Question: i dont know why but i am having trouble explaining this so sorry if the title isnt what im trying to say. I have created a different kind of html/css navigation bar just for good practice, but i have come across a slight problem. As you see if you run the code below, when you hover over the nav items, the background color goes out of place, i would like it to stretch like it does in the image below, but it dosent, it overlaps! Thank you for the help! Heres the code and image!

'''
*{margin:0; padding:0;}
body{
background:black;
/*background-image:url(../res/back.jpg);*/
background-size:cover;
}
header{
width:200px;
height:600px;
background-color:rgba(255, 255, 255, 0.5);
border:4px solid white;
border-radius:7px;
margin:10px 0px 0px 360px;
}
header h1{
font-family:Impact;
font-size:30px;
color:white;
font-weight:900;
text-align:center;
margin-top:75px;
}
header nav{
}
header nav ul{
}
header nav ul li{
list-style:none;
text-align: center;
margin-top:25px;
position:relative;
top:60px;
}
header nav ul li a{
font-family:Impact;
font-size:25px;
text-decoration: none;
color:white;
font-weight:900;
text-align:center;
}
header nav ul li a:hover{
background:#ADABAB;
color:black;
padding:5px 70px 5px 70px;
}
'''
'''
<html>
<head>
<meta charset="UTF-8">
<title>Home</title>
<link rel="stylesheet" type="text/css" href="style/style.css">
<script type="text/javascript" src="script/jquery.js"></script>
<script type="text/javascript" src="script/script.js"></script>
</head>
<body>
<header>
<h1>WELCOME</h1>
<nav>
<ul>
<li><a href="#">HOME</a></li>
<li><a href="#">GALLERY</a></li>
<li><a href="#">ABOUT</a></li>
<li><a href="#">PRODUCTS</a></li>
<li><a href="#">CONTACT</a></li>
<li><a href="#">DONATE</a></li>
</ul>
</nav>
</header>
</body>
</html>
'''
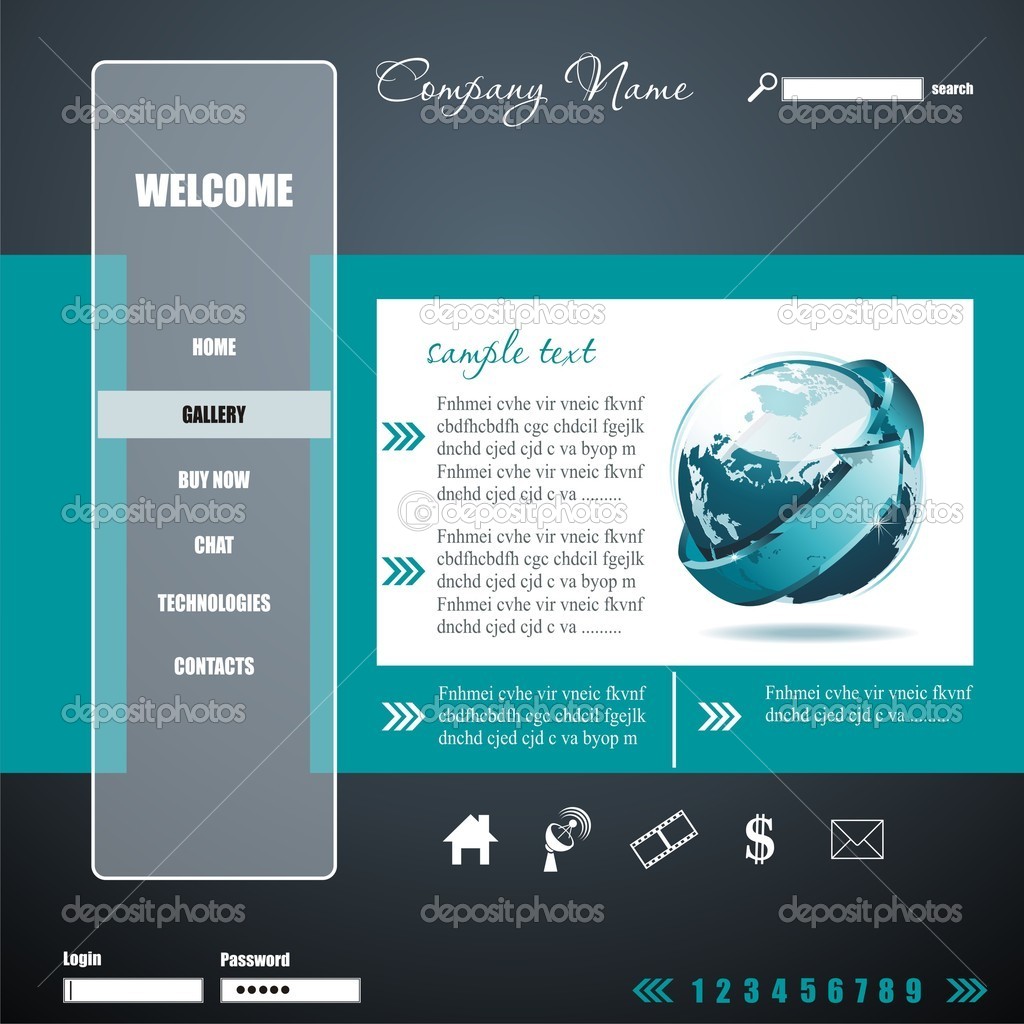
Answer: You were very close. Let me know if this is what you wanted.
'''
*{margin:0; padding:0;}
body{
background:black;
/*background-image:url(../res/back.jpg);*/
background-size:cover;
}
header{
width:200px;
height:600px;
background-color:rgba(255, 255, 255, 0.5);
border:4px solid white;
border-radius:7px;
margin:10px 0px 0px 360px;
}
header h1{
font-family:Impact;
font-size:30px;
color:white;
font-weight:900;
text-align:center;
margin-top:75px;
}
header nav{
}
header nav ul{
}
header nav ul li{
list-style:none;
text-align: center;
margin-top:25px;
position:relative;
top:60px;
/*added padding*/
padding:10px;
}
header nav ul li a{
font-family:Impact;
font-size:25px;
text-decoration: none;
color:white;
font-weight:900;
text-align:center;
}
/*
chaged from: header nav ul li a:hover
to:header nav ul li:hover
also removed the padding on hover
*/
header nav ul li:hover{
background:#ADABAB;
color:black;
}
'''
'''
<html>
<head>
<meta charset="UTF-8">
<title>Home</title>
<link rel="stylesheet" type="text/css" href="style/style.css">
<script type="text/javascript" src="script/jquery.js"></script>
<script type="text/javascript" src="script/script.js"></script>
</head>
<body>
<header>
<h1>WELCOME</h1>
<nav>
<ul>
<li><a href="#">HOME</a></li>
<li><a href="#">GALLERY</a></li>
<li><a href="#">ABOUT</a></li>
<li><a href="#">PRODUCTS</a></li>
<li><a href="#">CONTACT</a></li>
<li><a href="#">DONATE</a></li>
</ul>
</nav>
</header>
</body>
</html>
'''